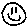
Label: smiley face